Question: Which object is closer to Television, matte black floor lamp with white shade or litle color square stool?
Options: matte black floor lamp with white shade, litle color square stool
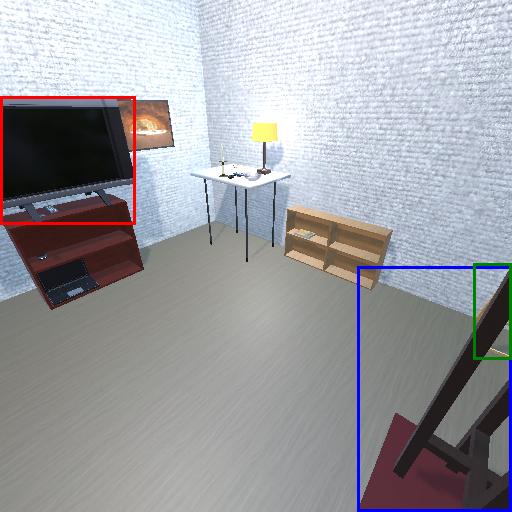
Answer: matte black floor lamp with white shade